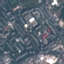
Label: Residential